Field crop: tomato
Growth stage: 1
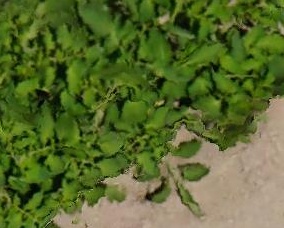
Species: tomato